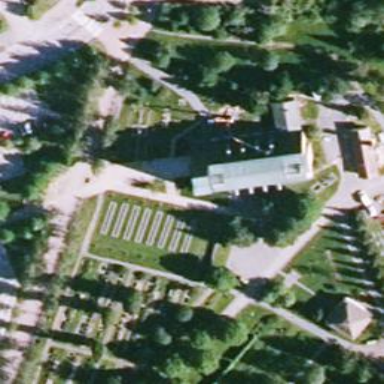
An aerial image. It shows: War memorial steeped in history.